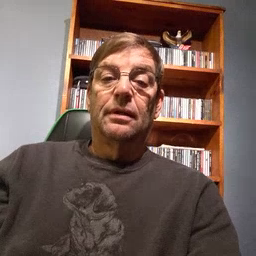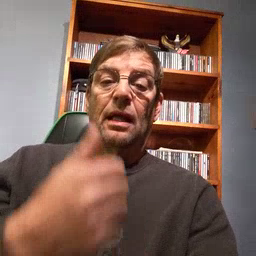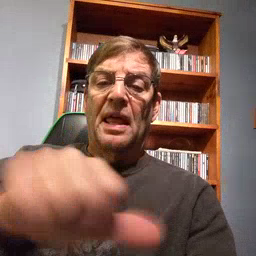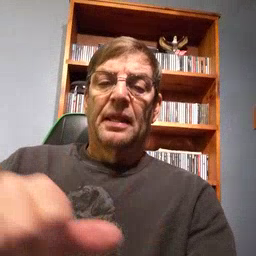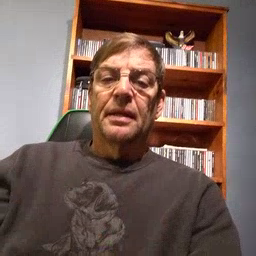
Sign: any